Question: I have problem removing rows from a table according to the checkbox. Below is the screen shot for what I do. It's a table for air flight details.

The maximum row can be added is 15 rows. What I want to do is to give the user access to delete which particular flight or just delete all, by selecting all checkbox and press Delete Row.
The following is the jquery that use to handle this:
'''
$("input[id$='_del_flight']").click(function() {
var n = $("#" + this.id.slice(0,1) + "_airline_table tr").length;
$("#" + this.id.slice(0,1) + "_airline_table tr").each(function(){
if ( $("input[type=checkbox]",this).is(':checked') ) {
if ( n > 2 ) {
$(this).remove();
n--;
//alert("Value n-- is: " + n);
} else {
$(this).find("input").val('');
$(this).find("input[type=checkbox]").removeAttr("checked");
$(this).find('option:first').attr('selected', 'selected').parent('select');
}
}
});
});
'''
This jquery does what I want very well. The user can select any particular flight details and delete them, or the user can delete them all.
However, when the user decides to delete them all, the jquery I have will delete the row start from row number 2 (where shown is the figure above is Flight 1). I need to come up with another way where the row MUST be deleted from the last row, which is Flight 15, then Flight 14, Flight 13 and so on. I will keep the row number 2 (used by Flight 1) by making all inputs value empty for this row.
I did try use jquery :gt selectors, it does not work like what I want. So if someone out there can help me to delete the row from the very last row (for delete all) and keep the feature where the user can delete particular flight based on the user selection, I would really appreciate it.
Thank you so much for your help.
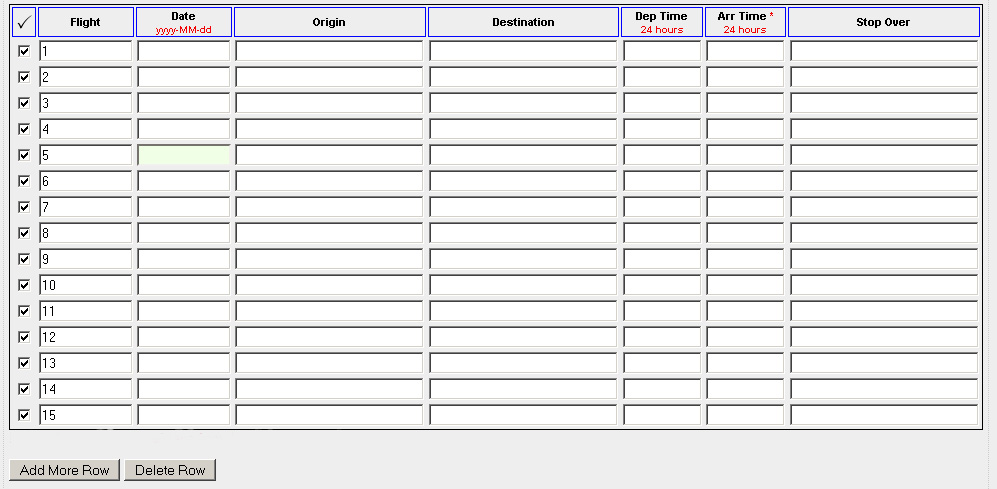
Answer: I have found the solution for this. The solution is actually not answering my question. The solution is kind of a work around for this.
The reason why I asked how to delete the table row from the very last row is to keep the id consistent from number 1 and so on.
Since, it's only an ID, to uniquely identified the field, so the value can go to the database, I just use any number, as long as it's unique. I wrote the jQuery script to find the existing table row and replace anything that is not number from one of the input that is associated to this table row.
Then, I will check whether the number is exist or not from the other table row. If it exist, I just add one the this number. I use .each() to do this, and will stop once it can't find existing number. This number, then will be used to uniquely identified the field.